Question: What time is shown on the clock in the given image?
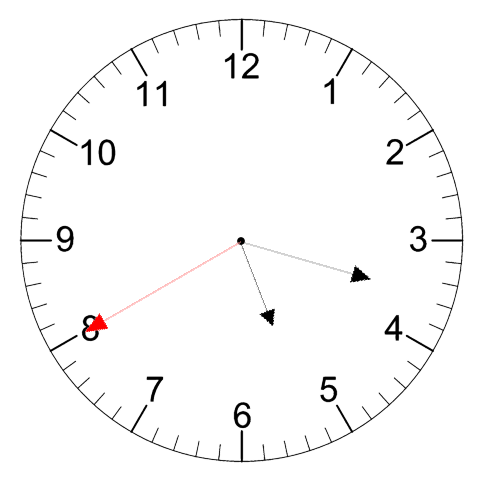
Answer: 05:17:40